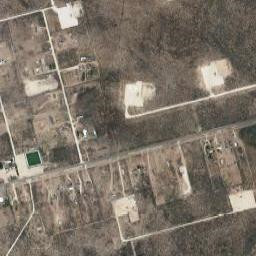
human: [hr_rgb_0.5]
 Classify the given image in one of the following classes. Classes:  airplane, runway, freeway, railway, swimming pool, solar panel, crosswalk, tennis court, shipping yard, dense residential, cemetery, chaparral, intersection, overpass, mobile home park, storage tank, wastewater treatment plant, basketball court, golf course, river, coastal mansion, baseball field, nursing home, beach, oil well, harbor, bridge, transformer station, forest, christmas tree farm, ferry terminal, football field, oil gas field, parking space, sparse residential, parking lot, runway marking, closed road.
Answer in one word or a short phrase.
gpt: oil gas field